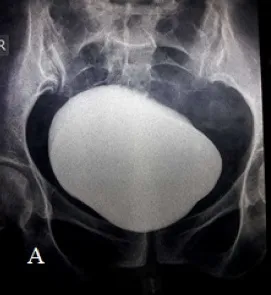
Retrograde cystography showing no contrast extravasation. Filling phase.
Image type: radiology (x_ray)